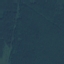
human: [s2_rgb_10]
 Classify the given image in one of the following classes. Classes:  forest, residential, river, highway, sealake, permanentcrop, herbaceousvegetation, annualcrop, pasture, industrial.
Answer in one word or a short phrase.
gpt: Forest